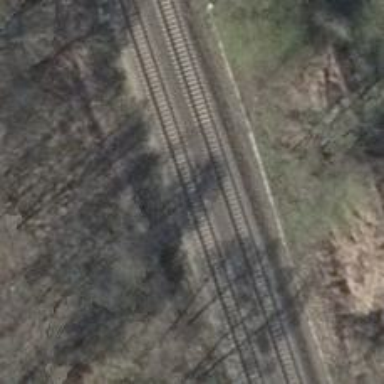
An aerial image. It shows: Railway signal.